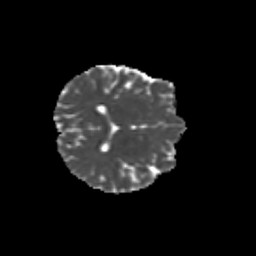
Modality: MD
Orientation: axial
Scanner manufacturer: siemens
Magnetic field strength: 3 T
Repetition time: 9.2 s
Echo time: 0.084 s